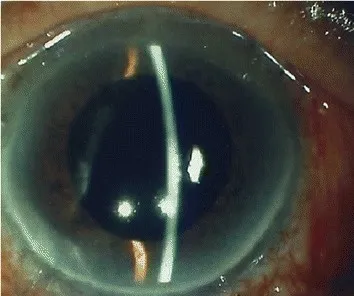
A; Postoperative anterior segment of the patient's left eye. Slit-lamp examination revealed no new changes.
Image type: ophthalmic_imaging (slit_lamp_photograph)